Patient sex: M
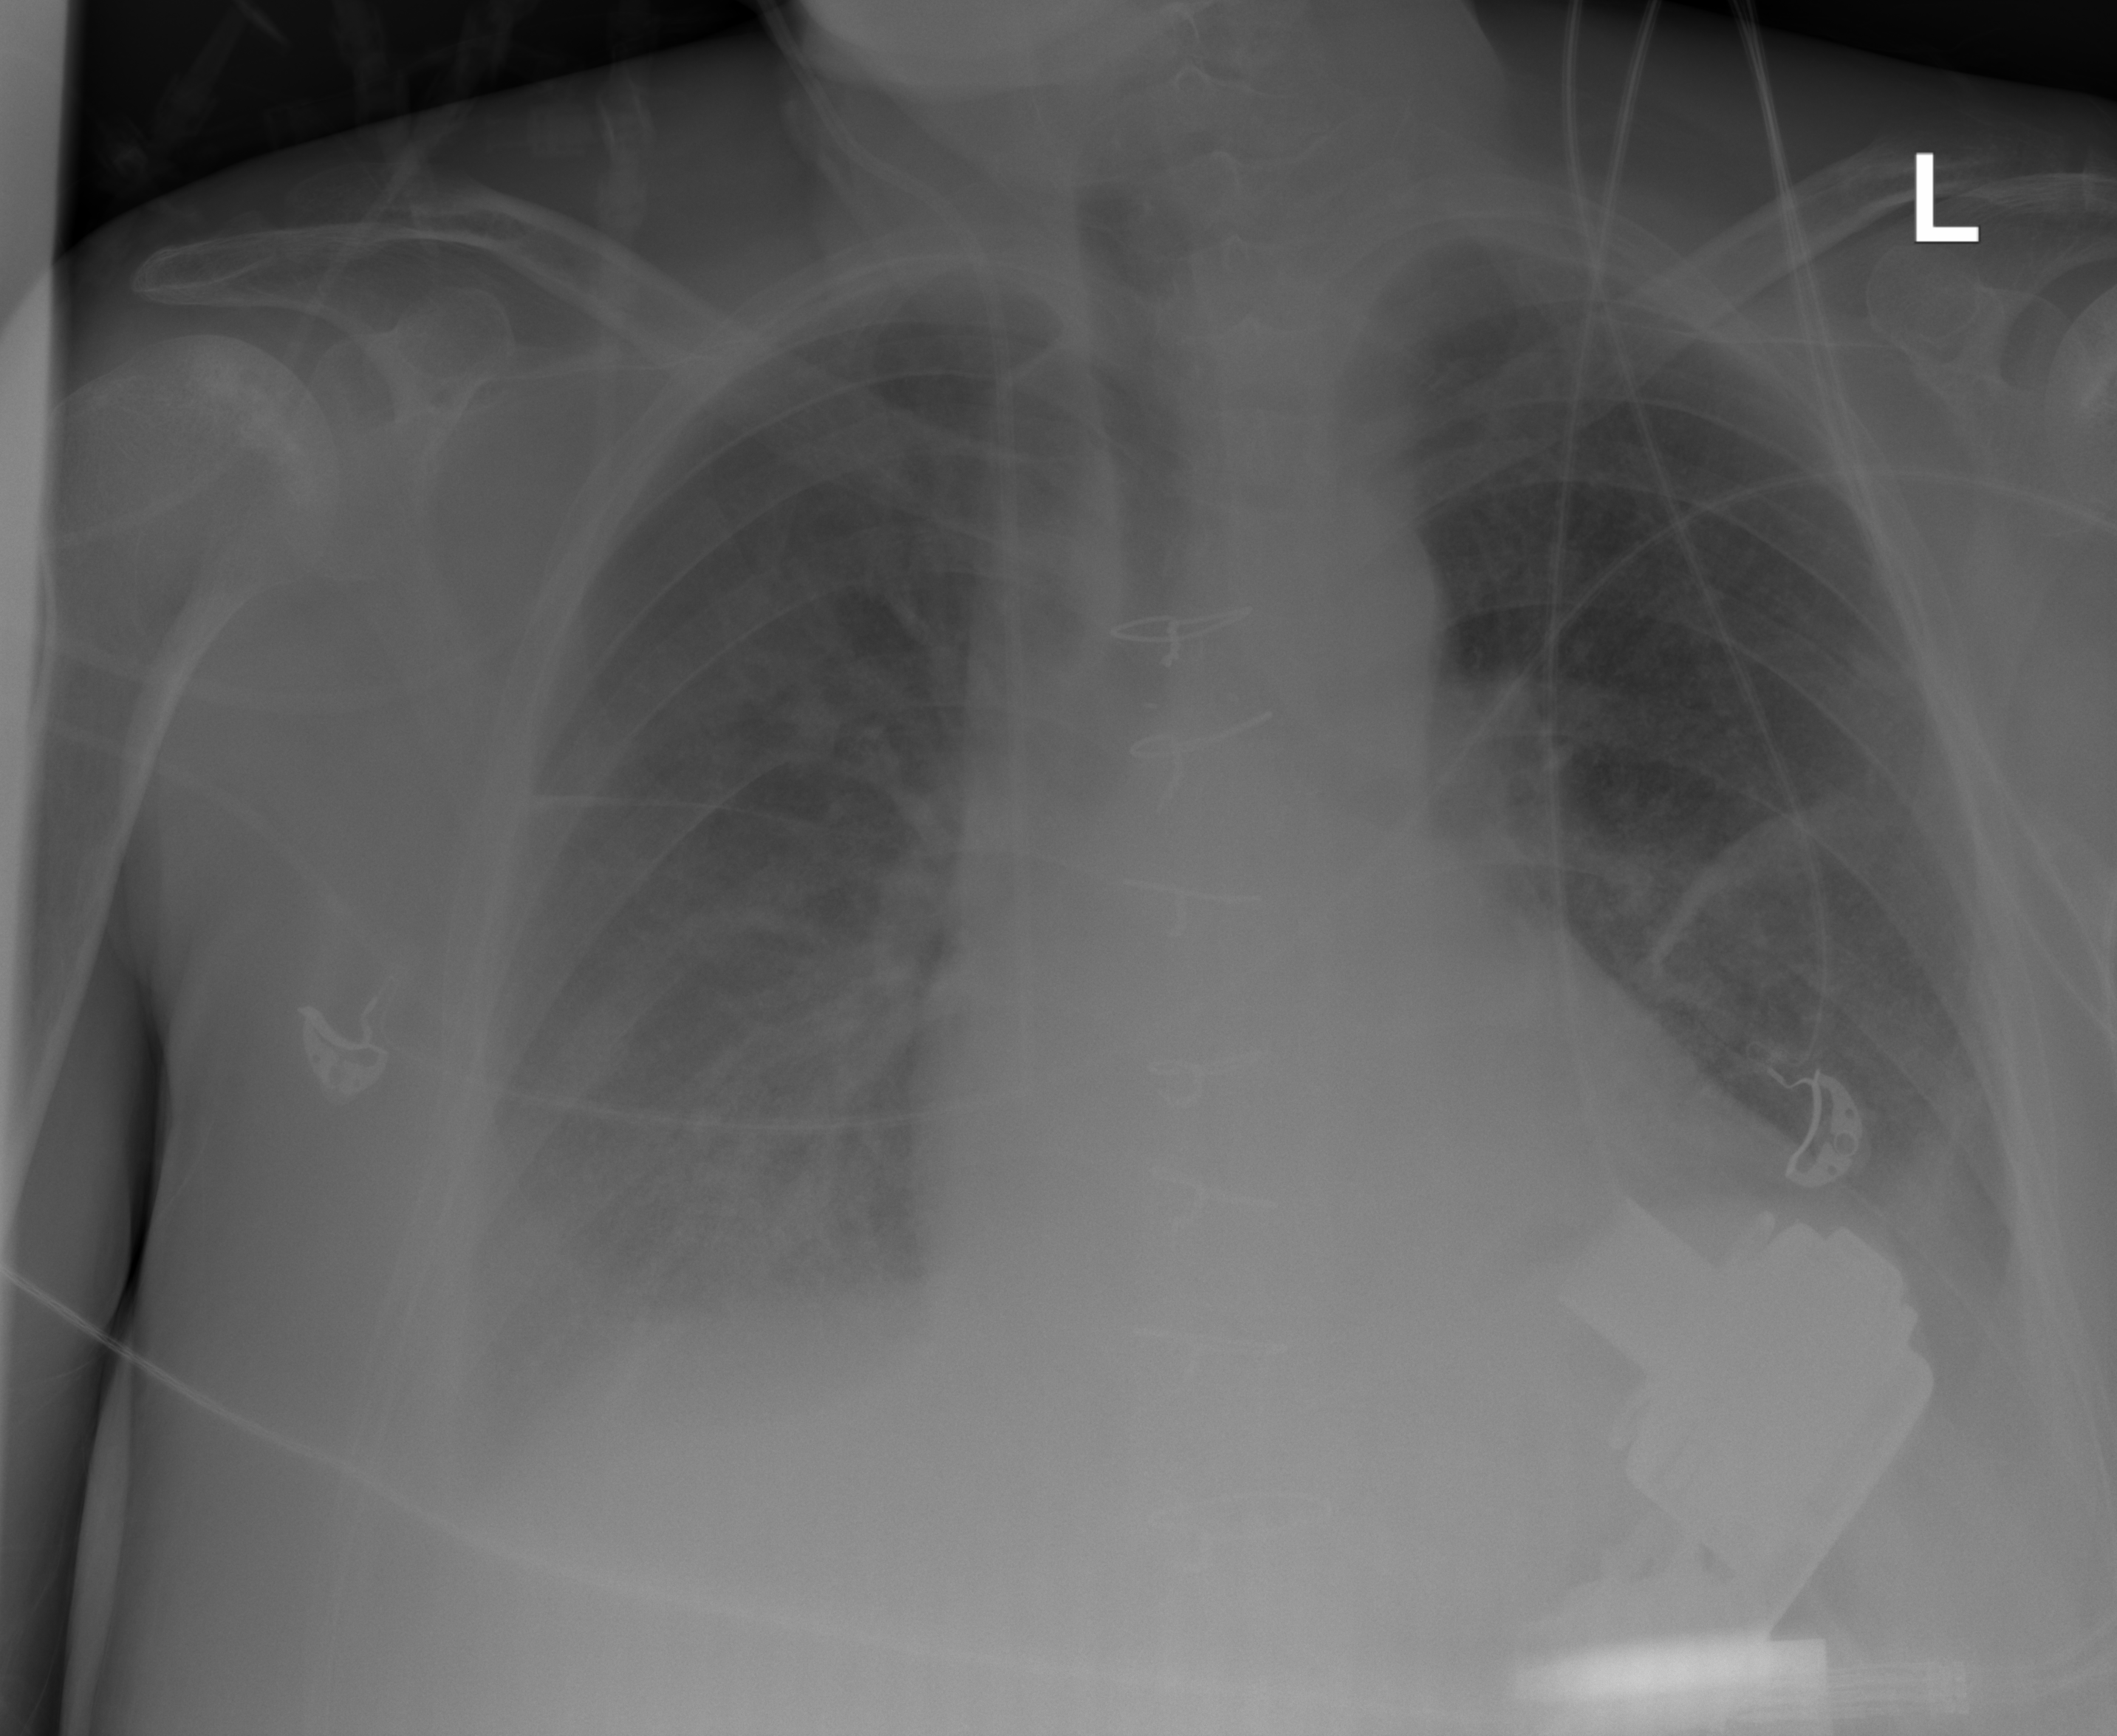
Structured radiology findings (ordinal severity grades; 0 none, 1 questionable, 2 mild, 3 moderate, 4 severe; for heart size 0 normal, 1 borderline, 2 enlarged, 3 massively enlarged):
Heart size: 2
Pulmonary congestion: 2
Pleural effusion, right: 3
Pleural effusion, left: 2
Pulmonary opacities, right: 0
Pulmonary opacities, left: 0
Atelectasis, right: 2
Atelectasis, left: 0